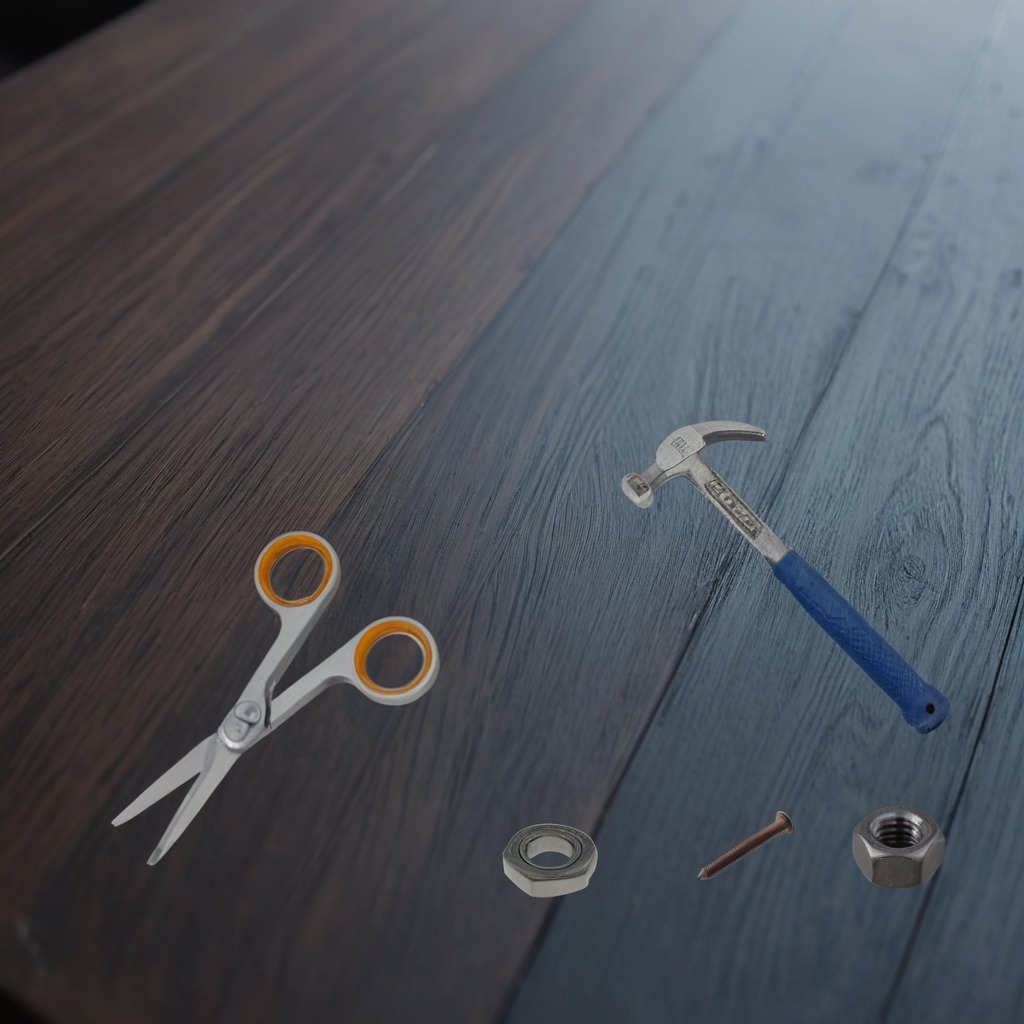
A metal ball bearing, a metal machine screw, a hammer, a metal nut, and a pair of scissors are lying on the old table.